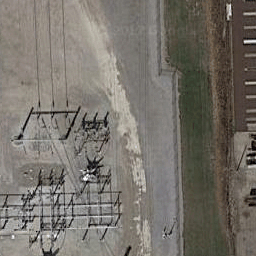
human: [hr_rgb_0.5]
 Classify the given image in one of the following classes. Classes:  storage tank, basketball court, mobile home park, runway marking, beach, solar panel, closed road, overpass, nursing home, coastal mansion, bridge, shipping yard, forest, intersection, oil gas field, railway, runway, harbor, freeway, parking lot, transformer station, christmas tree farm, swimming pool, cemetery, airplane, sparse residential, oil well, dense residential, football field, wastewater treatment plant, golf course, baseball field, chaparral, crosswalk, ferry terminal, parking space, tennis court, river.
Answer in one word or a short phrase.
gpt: transformer station